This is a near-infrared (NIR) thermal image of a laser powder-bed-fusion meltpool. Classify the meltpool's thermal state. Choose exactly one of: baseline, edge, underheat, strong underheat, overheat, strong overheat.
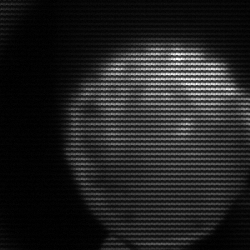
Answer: edge